Aerial crown-view tile of a tropical tree (Barro Colorado Island, Panama), acquired 20250818:
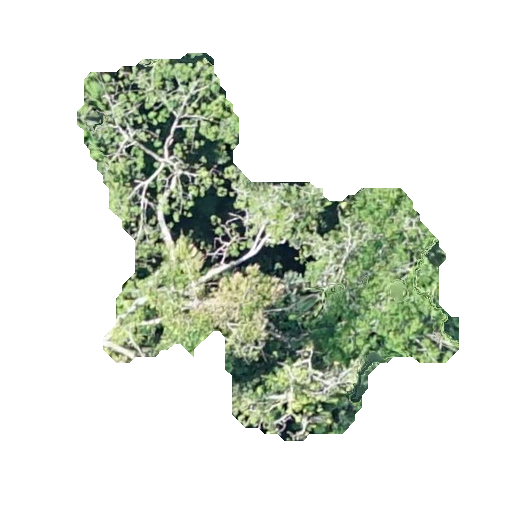
Species: Ceiba pentandra
GBIF accepted scientific name: Ceiba pentandra
Crown area: 115.186 m²